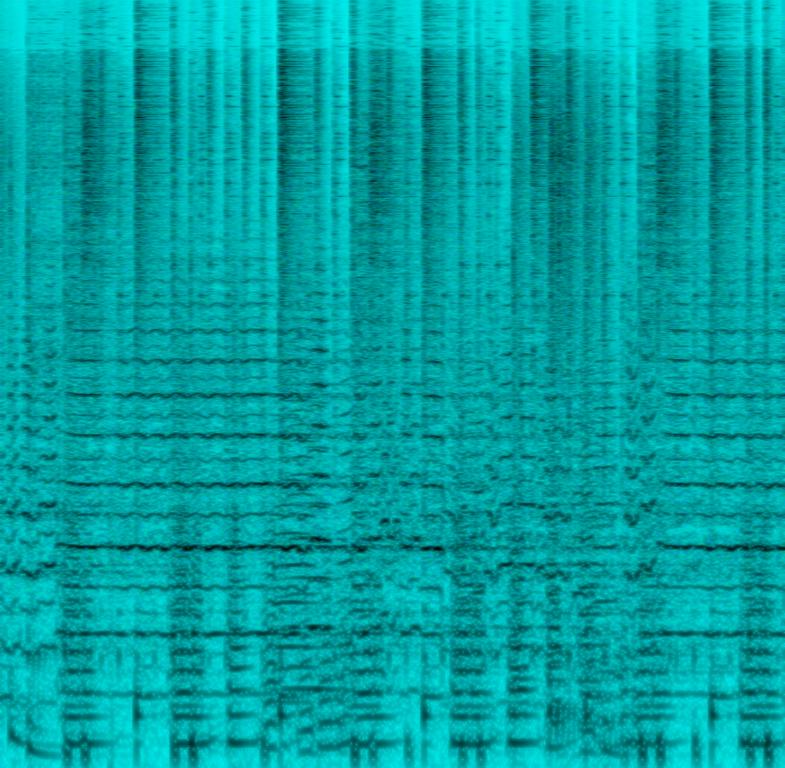
This music is instrumental. The tempo is fast with a lively trumpet harmony with steady drumming, keyboard harmony and tambourine beats. The music has middle eastern music influences . It is busy, loud, boisterous, and chaotic.